Question: I am learning C and I have tried to build a program that outputs its own source. This is my source:
'''
#include <stdio.h>
int S = 512;
int main(){
FILE * fp;
fp = fopen("hello.c","r");
char * line = (char *) malloc(S);
int i = 0;
while (i == 0)
{
i = feof(fp);
printf("%s",line);
fgets(line,S,fp);
}
fclose(fp);
}
'''
I have used the tcc compiler and I got this output:

But notice, I got a hyphen before '#include'. The rest of the output is correct.
So please can someone explain why I got this hyphen??
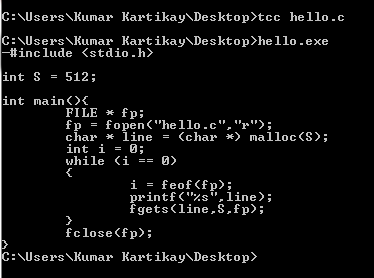
Answer: You're printing the first line before you've read anything.
'''
#include <stdio.h>
int main(){
FILE *fp = fopen("hello.c", "r");
char line[256];
while (fgets(line, sizeof line, fp) != NULL)
printf("%s",line);
fclose(fp);
return 0;
}
'''